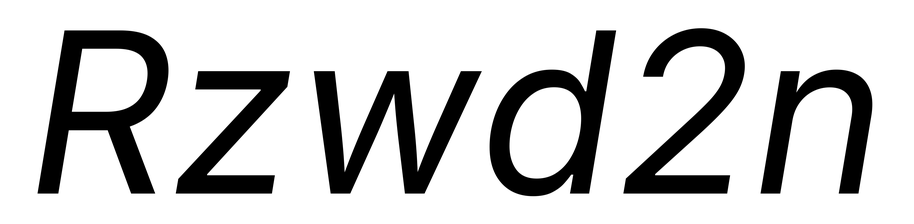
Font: Inter-Italic_Italic